Aerial crown-view tile of a tropical tree (Barro Colorado Island, Panama), acquired 20241216:
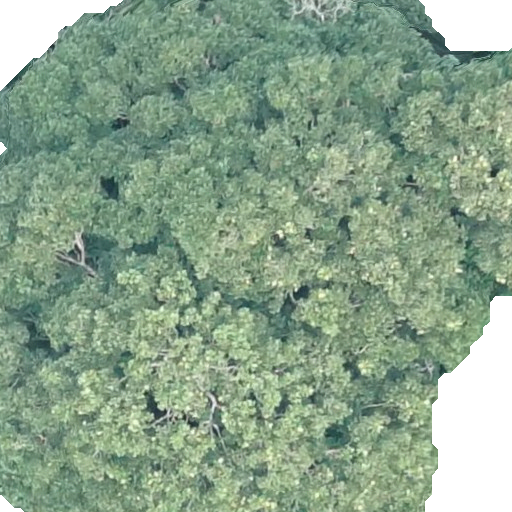
Species: Dipteryx oleifera
GBIF accepted scientific name: Dipteryx oleifera
Crown area: 470.985 m²